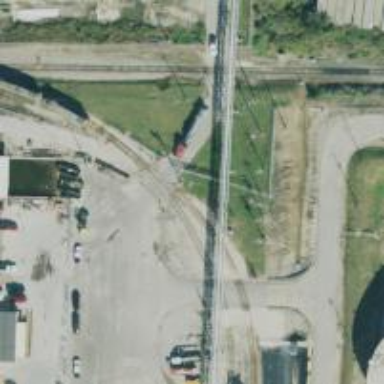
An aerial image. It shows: Abandoned railway yard.